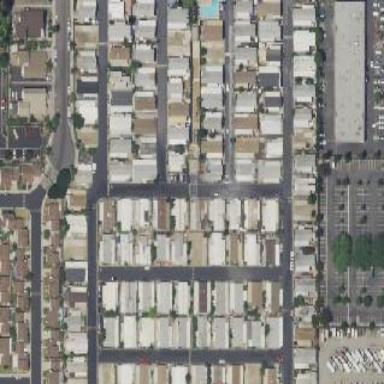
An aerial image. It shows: Residential area designated as trailer park.